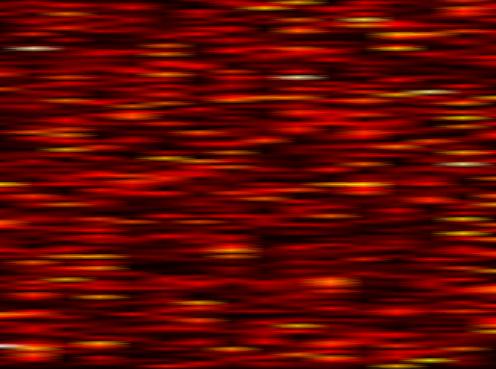
Label: FBMC